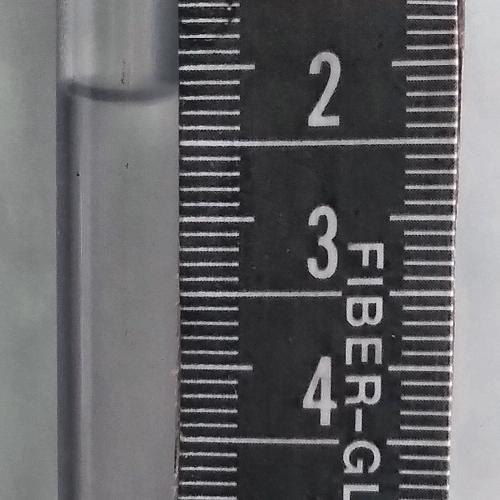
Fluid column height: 2.2 cm